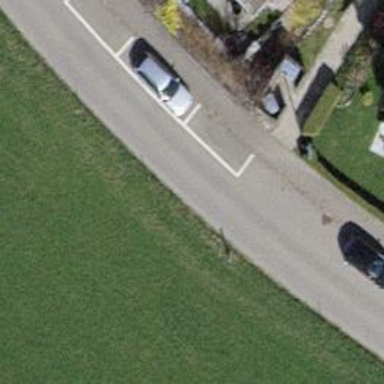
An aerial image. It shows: Tertiary road.